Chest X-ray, PA view. Patient: 32 years old, sex M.
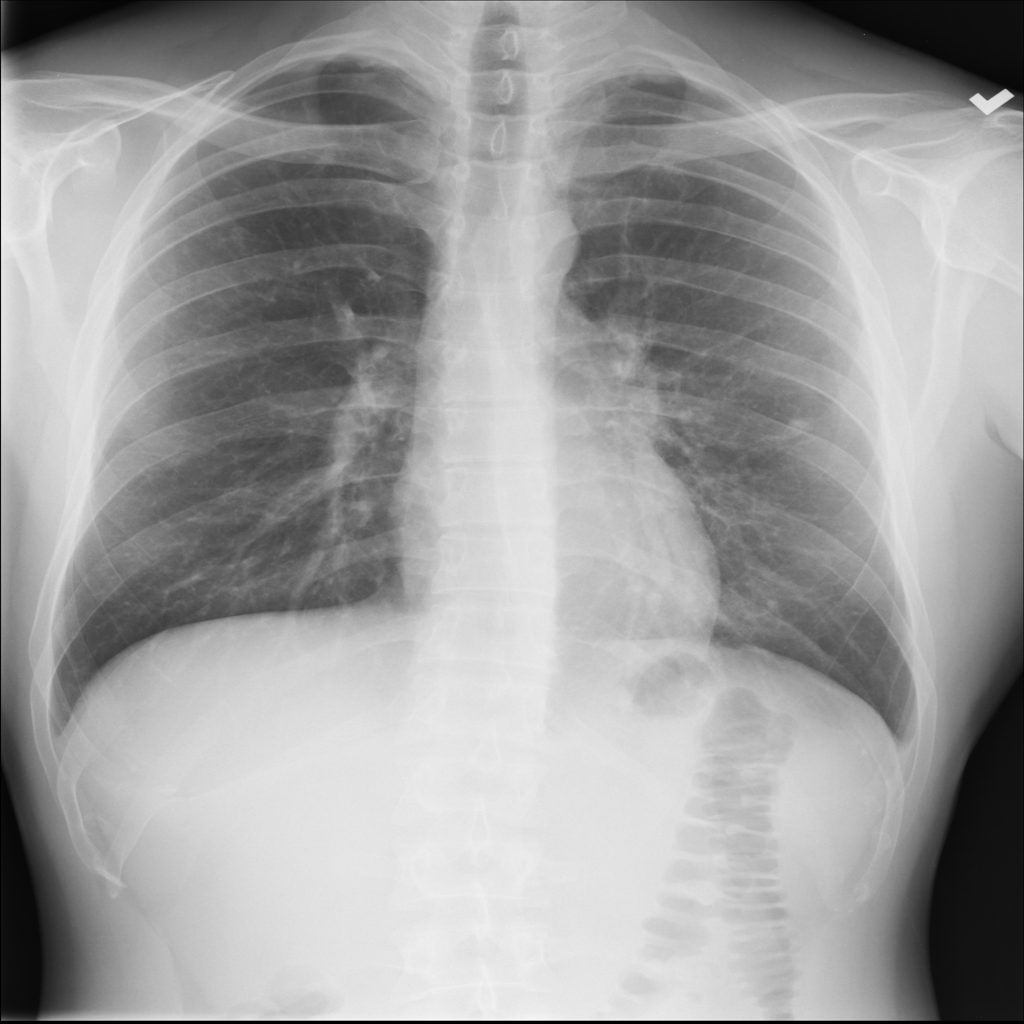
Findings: Nodule